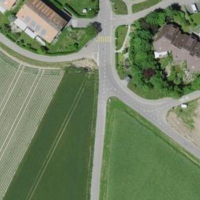
EUNIS habitat code: 52
Species observed at this site:
Echium vulgare